Question: The following code iterates through a 'List<byte[]>()' however the problem is that for some reason, sometimes the lengthBuffer is a different size of the byteData.
You can see in the DebugPrintInGame method that I print the 'BitConverter.ToInt32()' length and then the actual 'byteDataList[i].Length', these two numbers should be exactly the same and a lot of the time they are, but for reasons unknown to me a lot of the time now they aren't either.
With this code below it sends the length of the data to the server so server knows size of incoming data and what to expect, then it sends the actual data. However sometimes for example it will send the length as larger than the actual data sent but it happens randomly, which led me to believe maybe it is a threading issue - nonetheless byteDataList is only used within this one thread so its pointless for me to even lock it. In what I've tested, the data I'm sending is no more than 2kb to 17kb.
Does anyone see why this might be happening based on this little snipit from my project? . 'BitConverter.ToInt32(lengthBuffer, 0)''byteDataList[i].Length'
'''
List<byte[]> byteDataList = new List<byte[]>();
//.........
lock (byteDataList) //pointless lock, just used for random testing :{
if (byteDataList.Count > 0)
{
for (int i = 0; i < byteDataList.Count; i++)
{
try
{
byte[] lengthBuffer = BitConverter.GetBytes(byteDataList[i].Length);
//quick printout to compare lengths for testing
this.QueueOnMainThread(() =>
{
Tools.DebugPrintInGame("Length buffer " + lengthBuffer.Length +
+ BitConverter.ToInt32(lengthBuffer,0)+ " "+
+ byteDataList[i].Length); //this should be same as BitConverter lengthBuffer
});
//send length
stream.Write(lengthBuffer, 0, lengthBuffer.Length);
//send data
stream.Write(byteDataList[i], 0, byteDataList[i].Length);
stream.Flush();
}
catch (Exception ex)
{
this.QueueOnMainThread(() =>
{
Tools.DebugPrintInGame("Exception " + ex.ToString());
});
}
}
}
}
'''
Print out from client side before it's even sent to server:

Notice different lengths when the last two should be the same.
I.e.
'''
'lengthBuffer' = 17672
'byteDataList[i]' = 17672
'''
but sometimes it goes weird and wonky:
'''
'lengthBuffer' = 17672
'byteDataList[i]' = 2126
'''
Both lengthBuffer and byteDataList[i] should be the same.
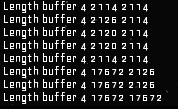
Answer: This is most likely a problem with closure over the 'i' variable in your loop (I assume you're using .NET 4.0 or earlier?) The culprit is here:
'''
this.QueueOnMainThread(() =>
{
Tools.DebugPrintInGame("Length buffer " + lengthBuffer.Length +
+ BitConverter.ToInt32(lengthBuffer,0)+ " "+
+ byteDataList[i].Length); //this should be same as BitConverter lengthBuffer
});
'''
See how you reference the variable 'i' above? The above anonymous method forms a closure over that variable, which means 'i' is not evaluated until the method is called. This means that the value of 'i' may no longer be the one that you used to create lengthBuffer, so you get a mismatch.
To fix this, store a copy of 'i' into a variable in the inner scope of the loop, like this:
'''
int k = i;
this.QueueOnMainThread(() =>
{
Tools.DebugPrintInGame("Length buffer " + lengthBuffer.Length +
+ BitConverter.ToInt32(lengthBuffer,0)+ " "+
+ byteDataList[k].Length); //this should be same as BitConverter lengthBuffer
});
'''
By closing over an inner scope variable, it will have the intended value and won't change as the loop executes. The confusion here is that a loop variable is actually considered to be out of the scope of the loop body for the purpose of closure. In later versions of C# (for .NET 4.5), they changed this behavior and the loop variable is now closed over with inner scope. They made the change because it was too easy to trip over this problem in exactly this type of situation.